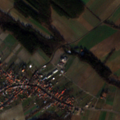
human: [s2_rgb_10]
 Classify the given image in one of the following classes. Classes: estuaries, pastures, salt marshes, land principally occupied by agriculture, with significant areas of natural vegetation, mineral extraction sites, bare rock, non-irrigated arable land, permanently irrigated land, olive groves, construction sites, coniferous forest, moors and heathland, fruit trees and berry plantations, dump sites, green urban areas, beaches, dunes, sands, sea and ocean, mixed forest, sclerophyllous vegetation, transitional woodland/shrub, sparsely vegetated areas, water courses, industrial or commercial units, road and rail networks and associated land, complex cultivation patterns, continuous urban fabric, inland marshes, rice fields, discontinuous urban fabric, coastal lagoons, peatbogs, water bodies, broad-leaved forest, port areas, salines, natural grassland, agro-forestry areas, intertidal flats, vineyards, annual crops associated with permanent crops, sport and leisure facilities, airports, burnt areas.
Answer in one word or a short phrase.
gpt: discontinuous urban fabric, non-irrigated arable land, land principally occupied by agriculture, with significant areas of natural vegetation, coniferous forest, mixed forest